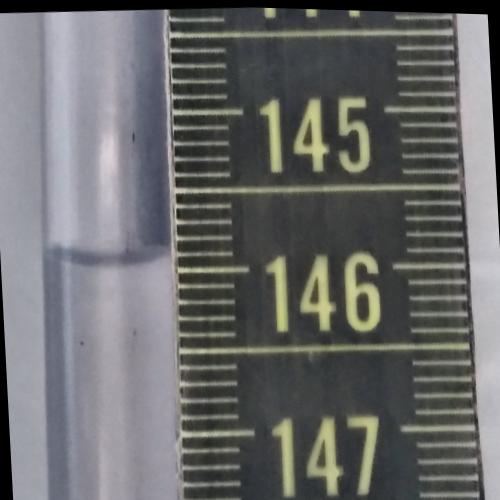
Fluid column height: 145.9 cm